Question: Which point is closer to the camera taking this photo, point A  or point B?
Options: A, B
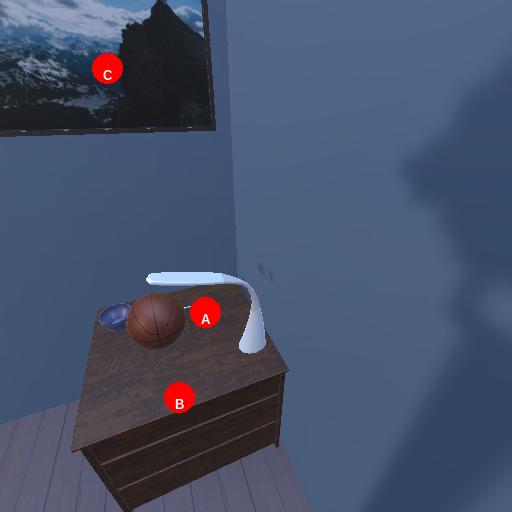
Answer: A